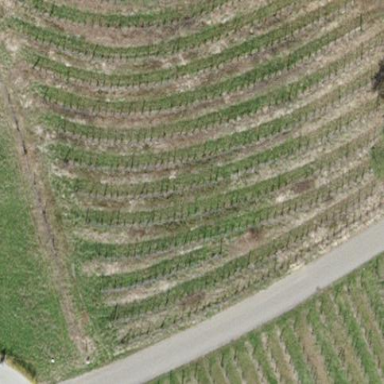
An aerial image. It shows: Vineyard where grapes are grown.